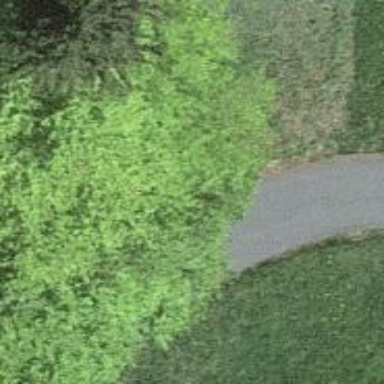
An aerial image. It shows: Well-maintained track road of grade 1.